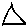
Label: triangle